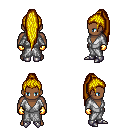
a pixel art fantasy rpg character, male body template, human, dark skin, white robe, metal pants, blonde extra-long topknot hairstyle, gold gloves, metal boots, four views (front, back, left, right), 2x2 character sprite sheet, small pixel art, hard edges, no anti-aliasing